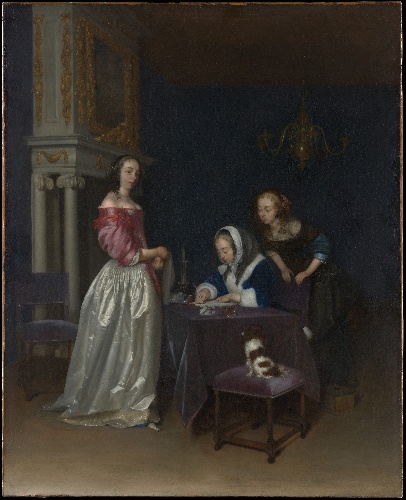
Title: Curiosity
Artist: Gerard ter Borch the Younger
Artist bio: Dutch, Zwolle 1617–1681 Deventer
Date: ca. 1660–62
Object type: Painting
Classification: Paintings
Medium: Oil on canvas
Dimensions: 30 x 24 1/2 in. (76.2 x 62.2 cm)
Department: European Paintings
Credit line: The Jules Bache Collection, 1949
Accession year: 1949
Repository: Metropolitan Museum of Art, New York, NY
Tags: Interiors|Women|Dogs|Writing